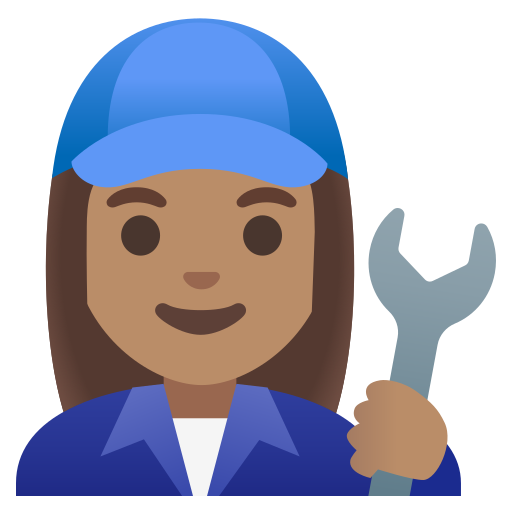
Emoji: 👩🏽‍🔧